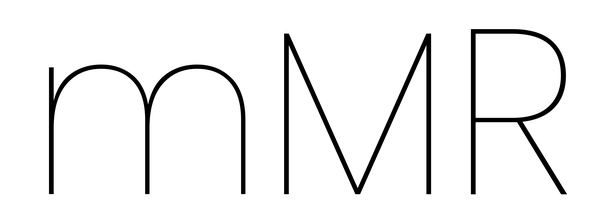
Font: Poppins-Thin